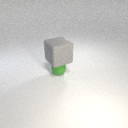
large gray rubber cube above small green rubber sphere